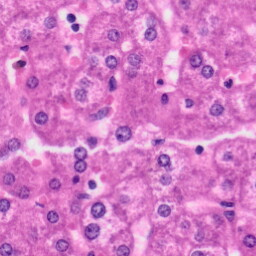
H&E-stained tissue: Liver